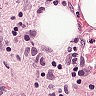
Metastatic tissue present: yes